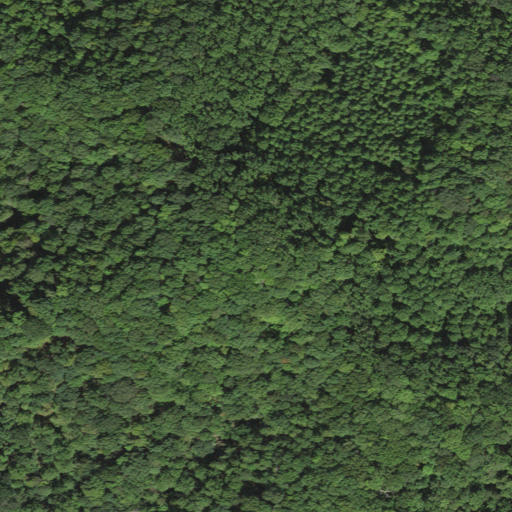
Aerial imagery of mountain in West Virginia named Hickory Knob containing deciduous forest, evergreen forest, and mixed forest